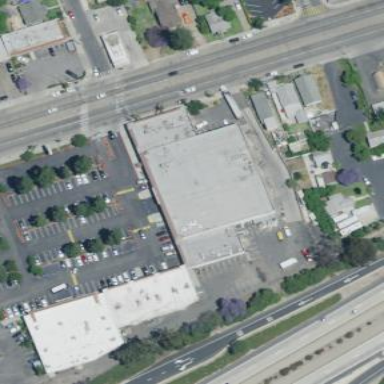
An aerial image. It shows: Building that houses supermarket.